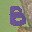
Label: 8